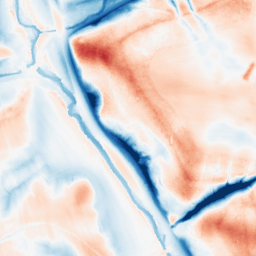
Category: edge_preserving
Decomposition family: guided
Decomposition parameters: radius: 16
eps: 0.1
Upsampling method: lanczos
Upsampling parameters: scale: 4
Upsampling scale: 4